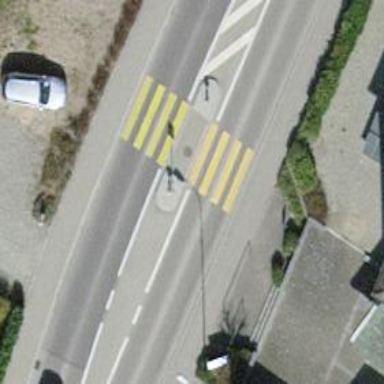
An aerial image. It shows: Marked uncontrolled crossing with island on the road.